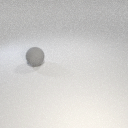
large gray rubber sphere